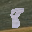
Label: 8